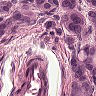
Metastatic tissue present: no